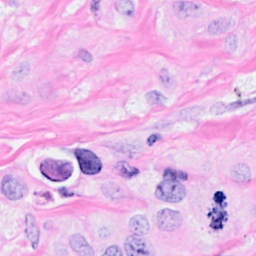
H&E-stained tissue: Breast